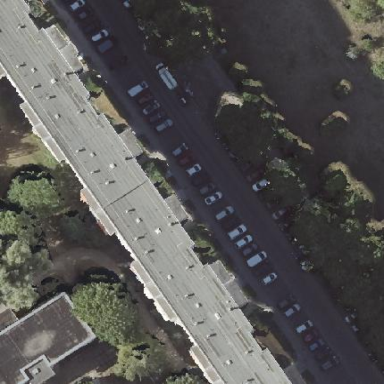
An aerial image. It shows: Parking available on the street side.